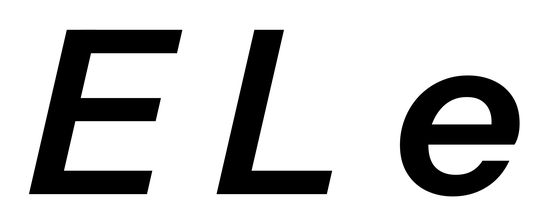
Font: InstrumentSans-Italic_SemiBold_Italic